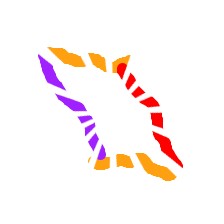
Shape: parallelogram